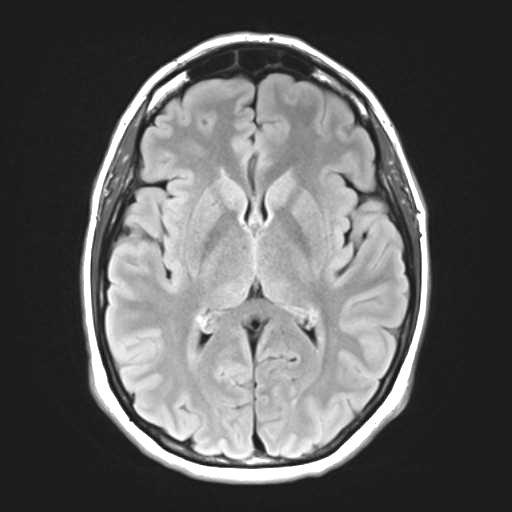
Label: notumor